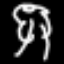
Label: palm tree